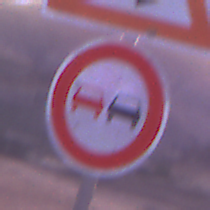
Verkehrszeichen: Ueberholverbot
Zusatzzeichen oben: AmphibienwanderungRechts
Umgebung: Outdoor, Nature
Tageszeit: Dawn
Wetter: PartlyCloudy
Licht: Natural
Jahreszeit: NotSpecified
Kontrast: MediumContrast